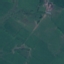
Land use / land cover class: Pasture